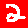
Digit: 2